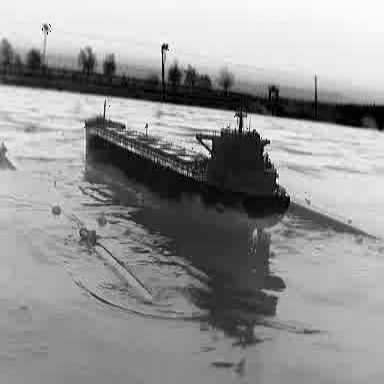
There is a liner in the infrared image.